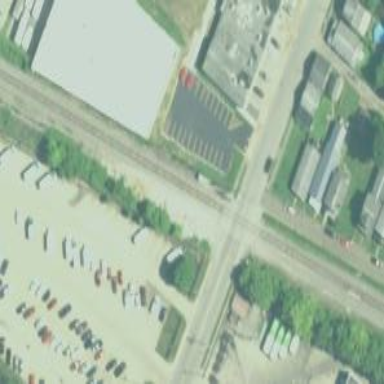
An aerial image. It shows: Railway crossing.